Field crop: maize
Growth stage: 2
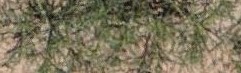
Species: salsola